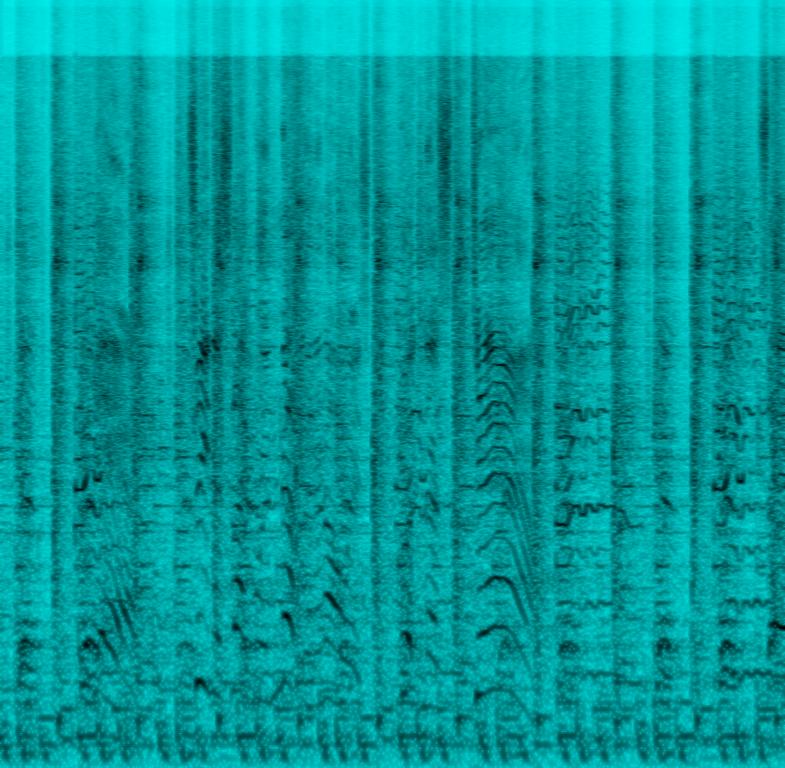
This is a rock and roll music piece. There is a male vocal singer singing as the lead while other back vocals sing rhythmic back vocals at a higher pitch than the lead. An electric guitar is playing a simple and repeated tune while there is a bass guitar in the background. The acoustic drums are playing a basic 4/4 rock beat with claps simultaneous with the snare hits. There is an easygoing atmosphere in this piece. It could be playing in the background of a rock bar. This piece could also work well in sports venues.